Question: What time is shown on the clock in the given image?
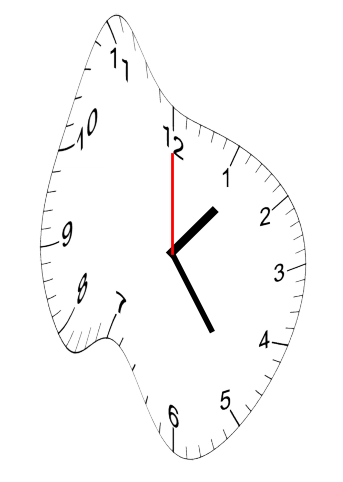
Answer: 01:24:00